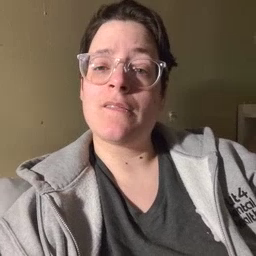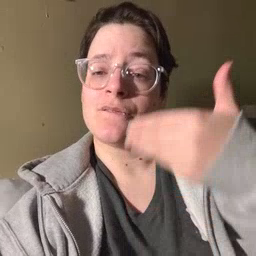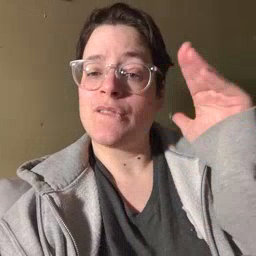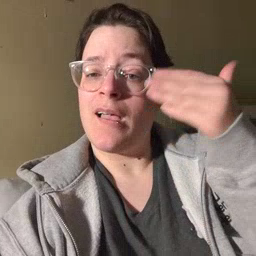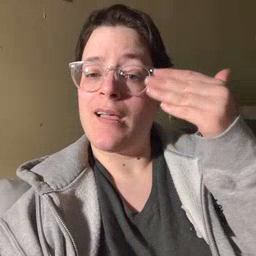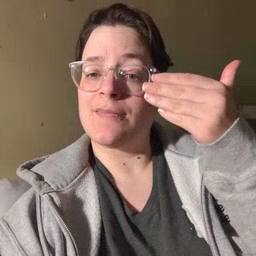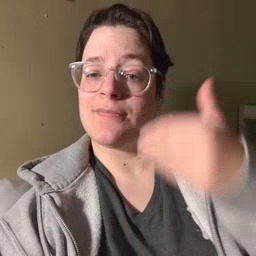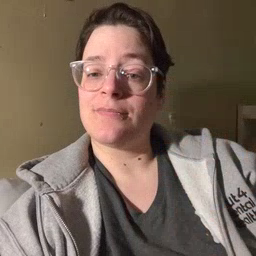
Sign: flag